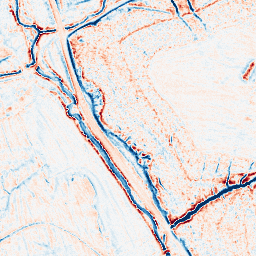
Category: edge_preserving
Decomposition family: anisotropic_diffusion
Decomposition parameters: iterations: 10
kappa: 100
gamma: 0.2
Upsampling method: sinc_hamming
Upsampling parameters: scale: 2
kernel_size: 8
Upsampling scale: 2